Question: I'm trying to group data from a table. The table was built off a pivot table, with values returned equaling 1 if the employee had worked on a project or not.
I tried Hlookup, vlookup...can't figure it out.
The "1" value from the table means that the person worked on that particular project.
I need a formula to say, If L.Bish="1", then return all names that also equal "1"
The long way would be to filter table values under each person for value "1" to find whether or not other team members have worked with that person.
I would then need to apply this formula to all other team members to see who has and hasn't worked together on a project.
Any help or direction would be great
As you can see, Bish has worked with the following:
Carl
Good
Etc.
Table is below:

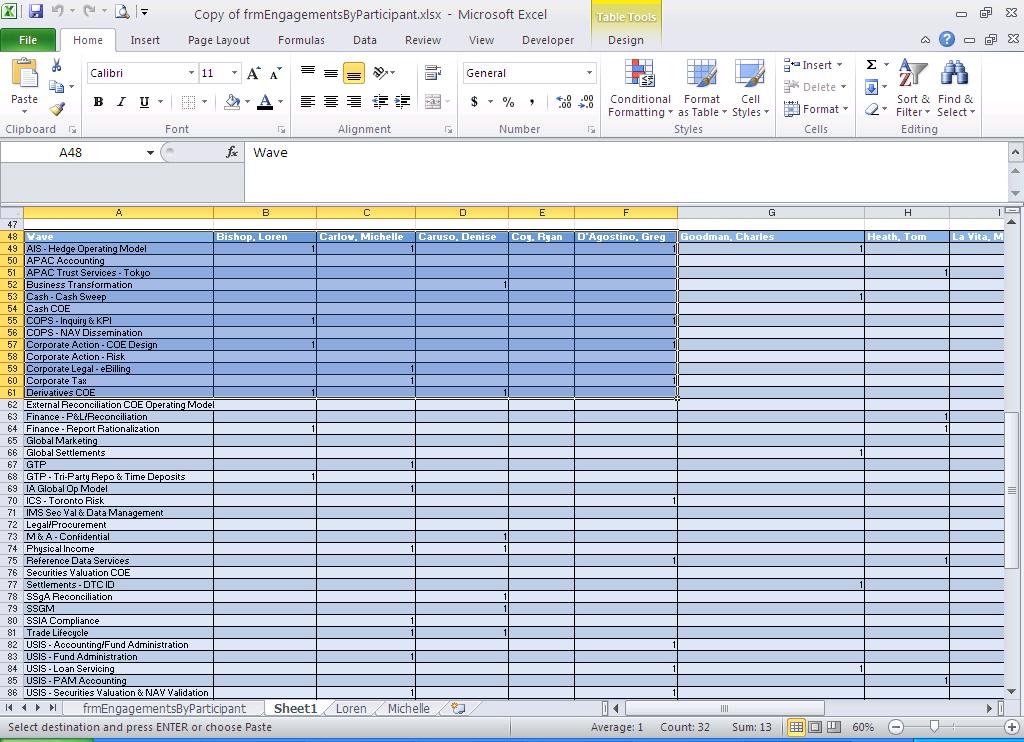
Answer: I assume you have employees and projects in rows and columns or vice-versa. If you were to "unpivot" your table, you'd be able to put it back in a pivot and do your groupings the way you want.
Check out my Table2DB add-in <URL>.
In your case, you could simply run the macro below and create a pivot based on your new sheet
'''
Sub UnPivot()
Dim lLastCol As Long, lLastRow As Long
Dim rgCell As Range, shtOrg As Worksheet, shtDest As Worksheet
Dim lRowDest As Long
'turn off updates to speed up code execution
With Application
.ScreenUpdating = False
.EnableEvents = False
.Calculation = xlCalculationManual
End With
Set shtOrg = ActiveSheet
lLastRow = Cells(Rows.Count, 1).End(xlUp).Row
lLastCol = Cells(48, Columns.Count).End(xlToLeft).Column
Set shtDest = Sheets.Add
lRowDest = 2
shtDest.Cells(1, 1) = "Project"
shtDest.Cells(1, 2) = "Employee"
With shtOrg
For Each rgCell In .Range(.Cells(49, 2), .Cells(lLastRow, lLastCol)).SpecialCells(xlCellTypeConstants)
If rgCell.Value = 1 Then
shtDest.Cells(lRowDest, 1) = .Cells(rgCell.Row, 1)
shtDest.Cells(lRowDest, 2) = .Cells(48, rgCell.Column)
lRowDest = lRowDest + 1
End If
Next rgCell
End With
With Application
.ScreenUpdating = True
.EnableEvents = True
.Calculation = xlCalculationAutomatic
End With
End Sub
'''
To get the ones who didn't work together, build a table as shown below and use formula:
=IF(COUNTIFS(OFFSET($A$49:$A$78,0,MATCH($A2,$48:$48,0)-1,,),1,OFFSET($A$49:$A$78,0,MATCH(B$1,$48:$48,0)-1,,),1)>0,"Did","Didn't") & " Work together"